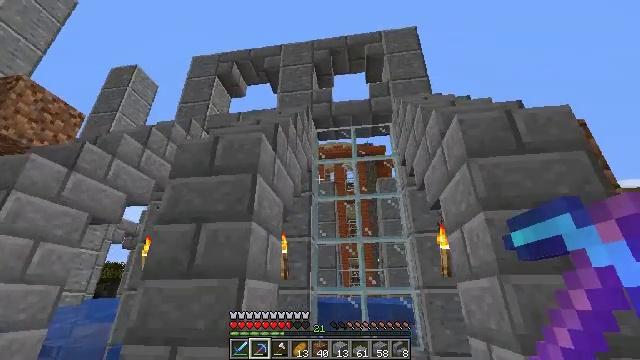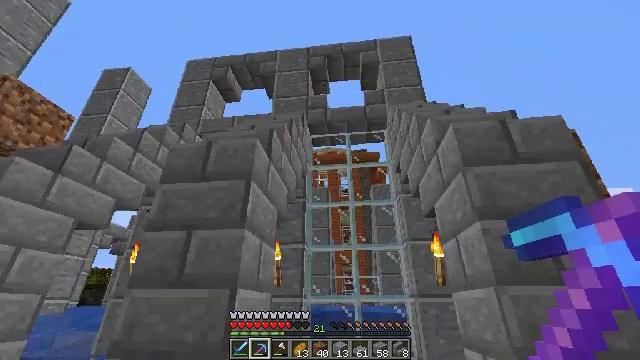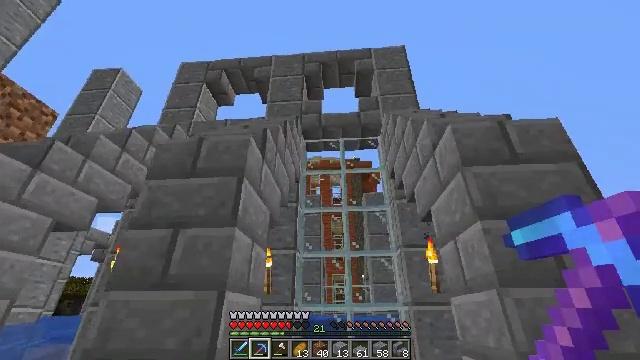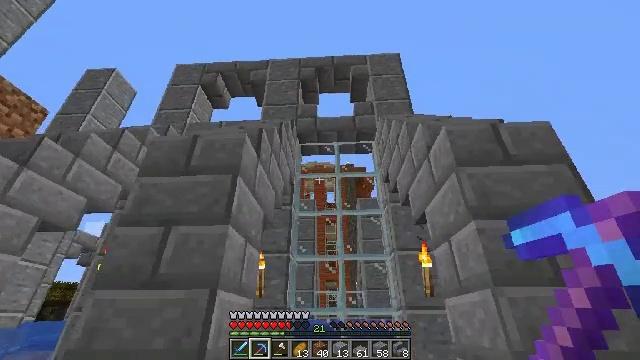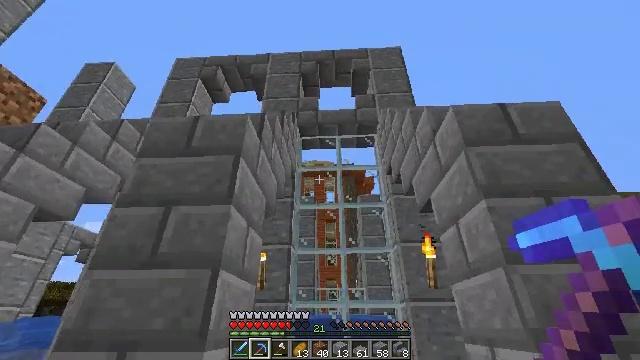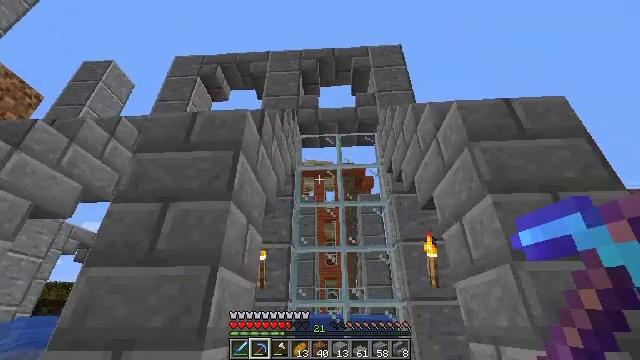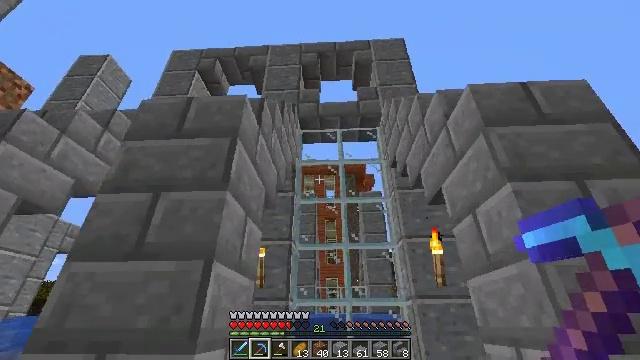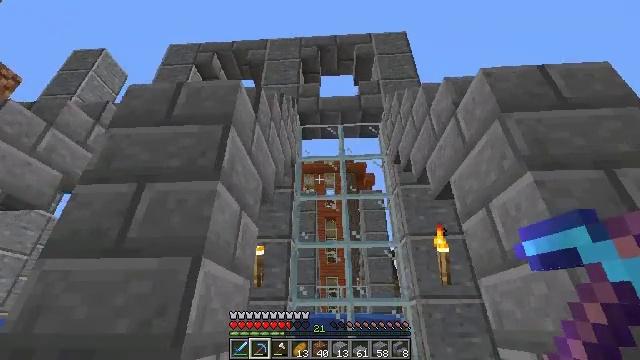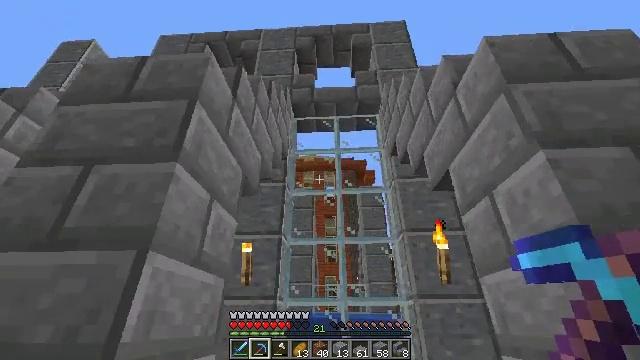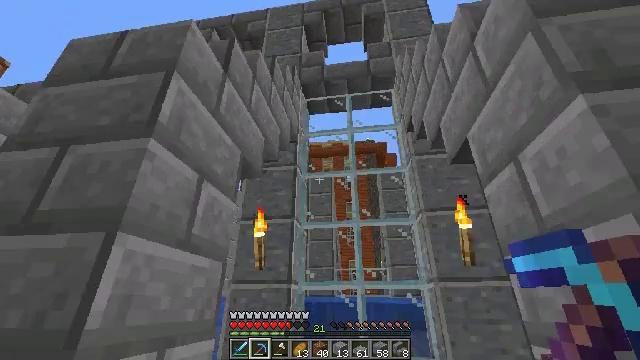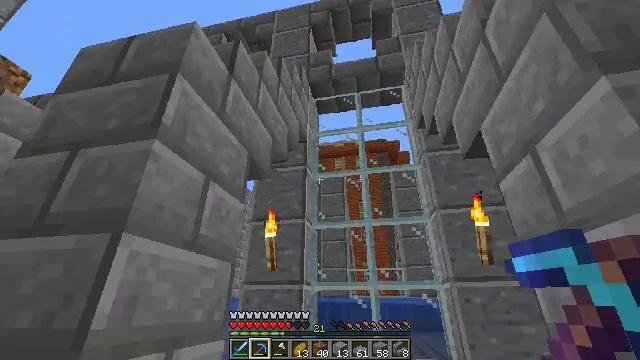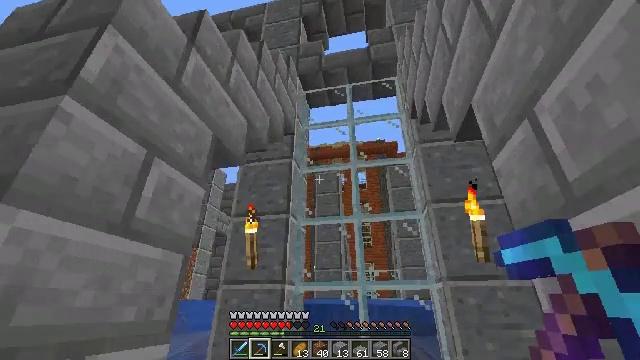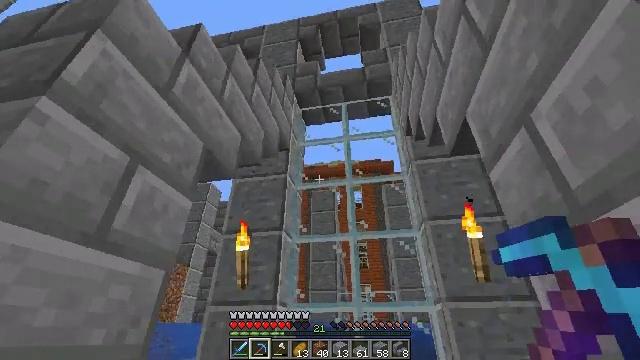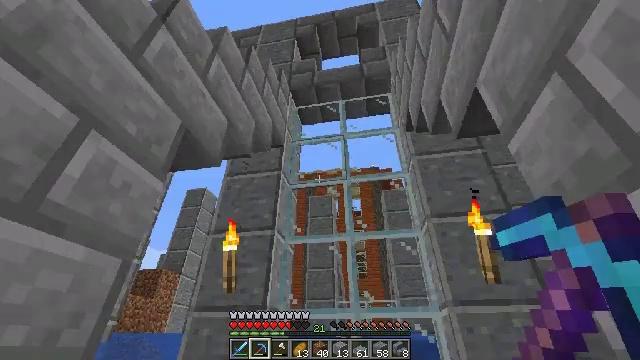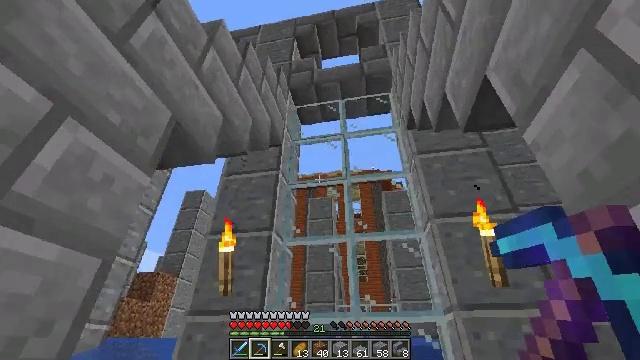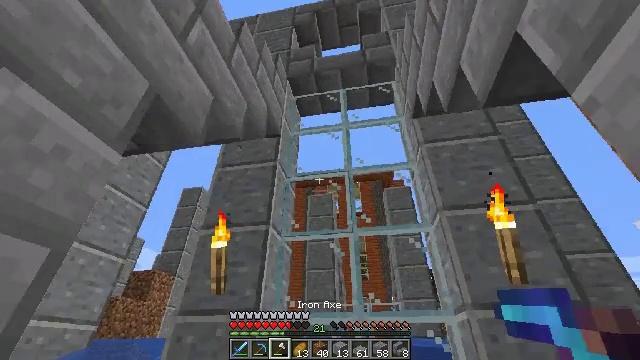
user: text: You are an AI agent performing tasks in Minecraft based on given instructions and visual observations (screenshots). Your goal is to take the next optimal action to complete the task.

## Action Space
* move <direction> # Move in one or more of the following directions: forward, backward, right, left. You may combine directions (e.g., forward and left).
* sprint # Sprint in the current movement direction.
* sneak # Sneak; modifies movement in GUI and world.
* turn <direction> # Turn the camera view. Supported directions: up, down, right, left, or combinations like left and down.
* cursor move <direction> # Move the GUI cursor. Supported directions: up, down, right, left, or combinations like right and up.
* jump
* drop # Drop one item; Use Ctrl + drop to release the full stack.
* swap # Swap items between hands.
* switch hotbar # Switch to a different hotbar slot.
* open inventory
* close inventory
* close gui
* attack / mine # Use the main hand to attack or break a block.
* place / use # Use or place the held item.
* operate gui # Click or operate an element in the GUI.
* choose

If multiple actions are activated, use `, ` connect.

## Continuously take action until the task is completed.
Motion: motion action
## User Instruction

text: Collect fragments by breaking the glass pane.
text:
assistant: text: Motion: move forward, turn right and up
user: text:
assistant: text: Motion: move forward, turn right and up
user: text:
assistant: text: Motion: move forward, turn right and up
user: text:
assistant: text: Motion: move forward
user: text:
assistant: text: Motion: move forward
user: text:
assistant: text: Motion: move forward
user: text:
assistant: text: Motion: move forward and move right
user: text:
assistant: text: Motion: move forward and move right
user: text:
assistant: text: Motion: move forward and move right, turn left and down
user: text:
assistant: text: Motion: move forward and move right, turn left
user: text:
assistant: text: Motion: move forward
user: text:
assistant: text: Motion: move forward, turn up
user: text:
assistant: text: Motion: move forward, turn up
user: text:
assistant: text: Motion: move forward
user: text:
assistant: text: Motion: move forward
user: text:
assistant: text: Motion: move forward
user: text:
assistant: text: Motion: move forward
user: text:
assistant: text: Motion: move forward
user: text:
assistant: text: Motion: move forward, turn right and up
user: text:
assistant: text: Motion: move forward, turn up
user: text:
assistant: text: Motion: move forward, turn right and up
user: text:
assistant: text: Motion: turn up
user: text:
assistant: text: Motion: turn left and up
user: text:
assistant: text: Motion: turn up
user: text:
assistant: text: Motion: turn up
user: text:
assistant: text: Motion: no_op
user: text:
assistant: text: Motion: no_op
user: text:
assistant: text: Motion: no_op
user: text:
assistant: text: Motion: turn left and up
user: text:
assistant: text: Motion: turn left and up